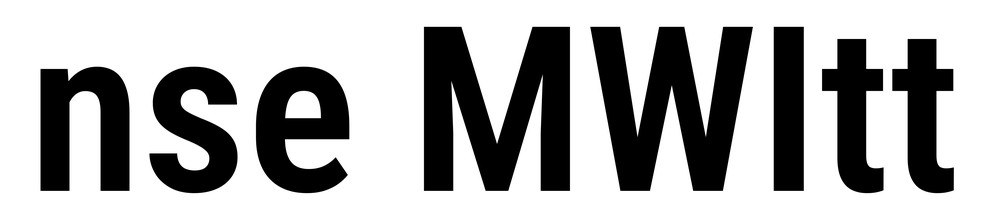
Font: Roboto_Condensed_SemiBold